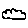
Label: cloud